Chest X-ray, AP view. Patient: 45 years old, sex M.
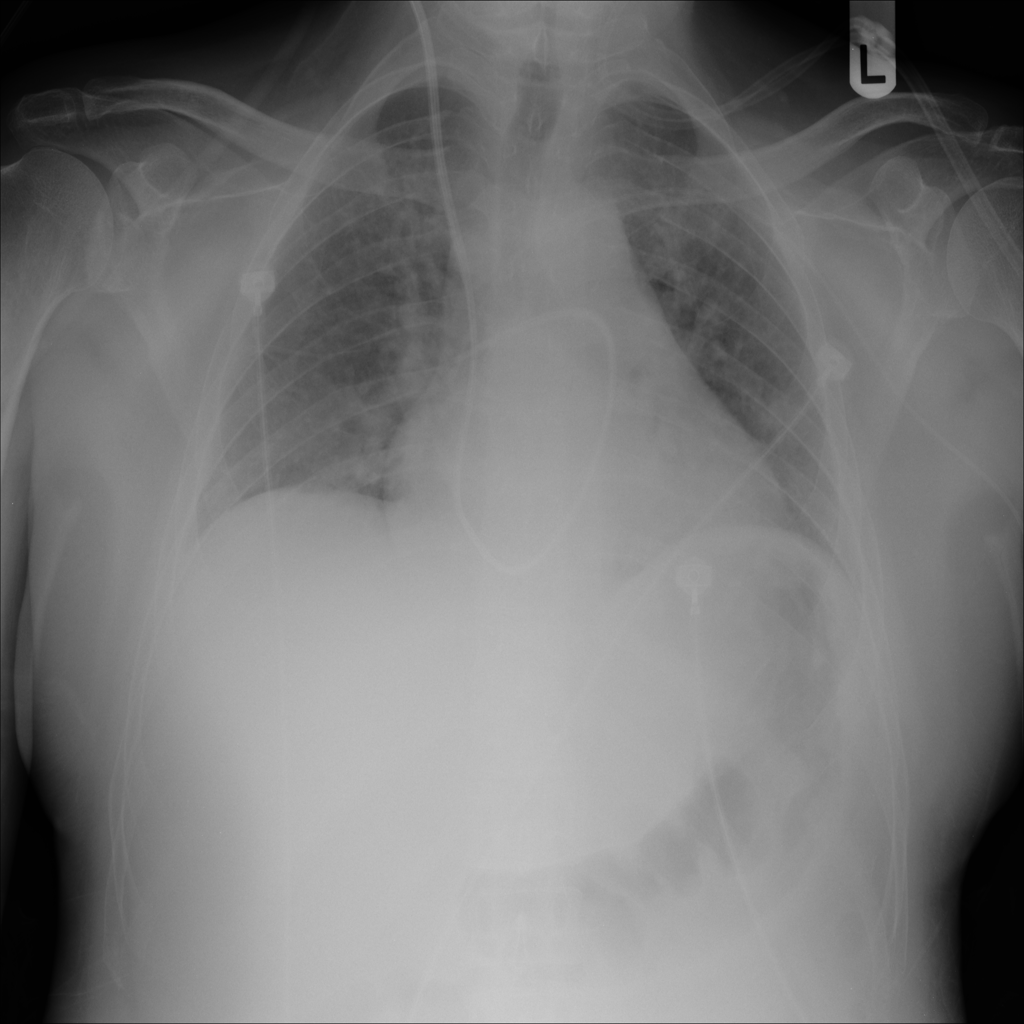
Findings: No Finding